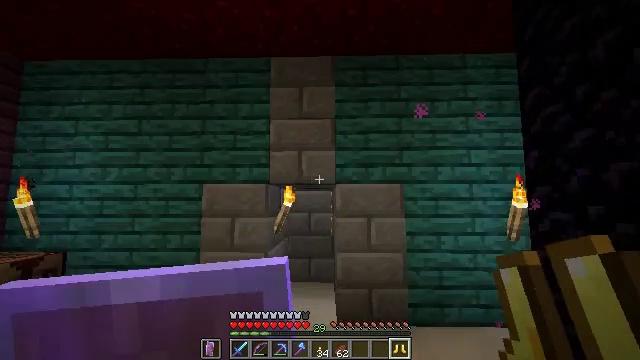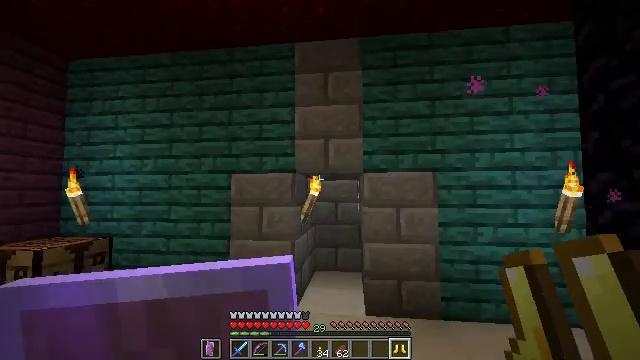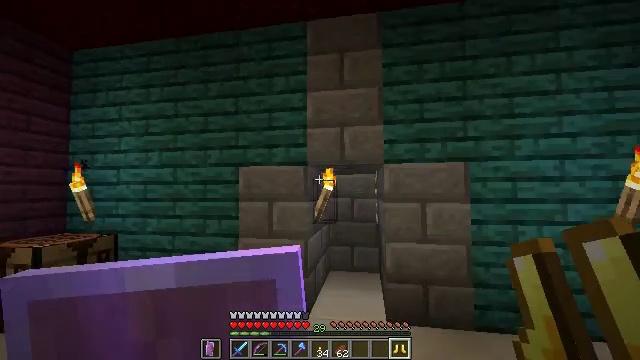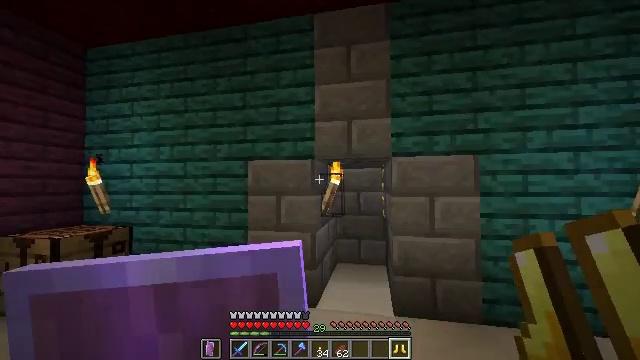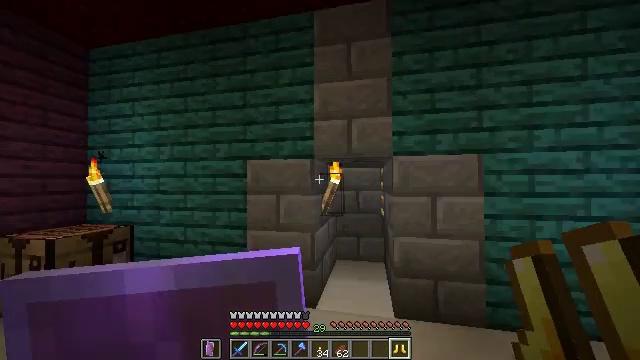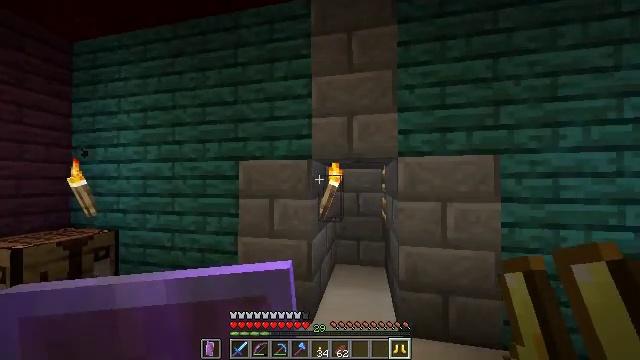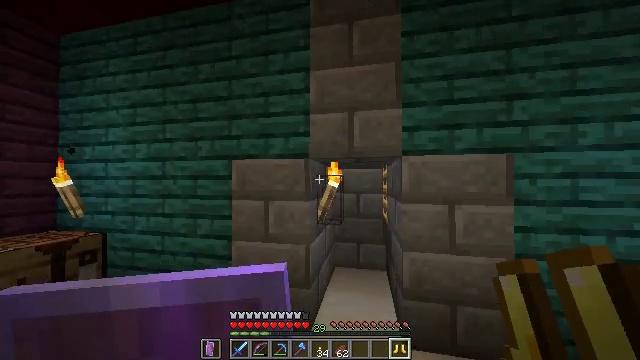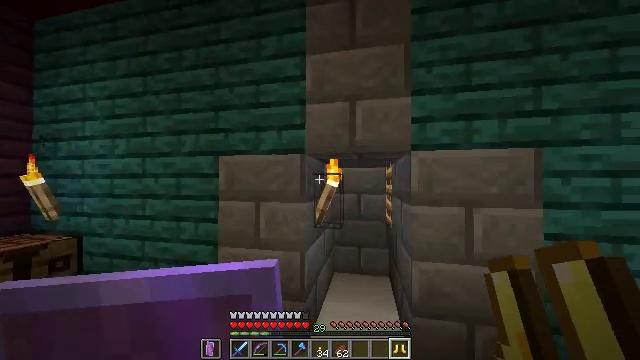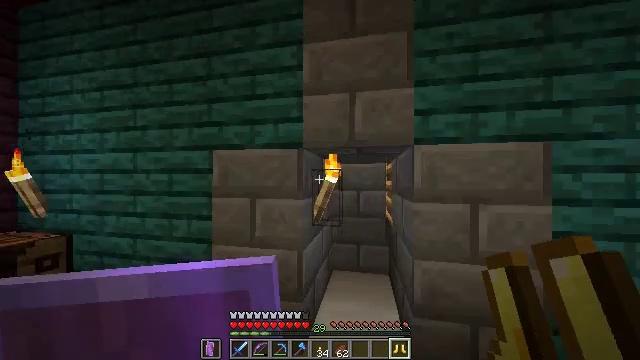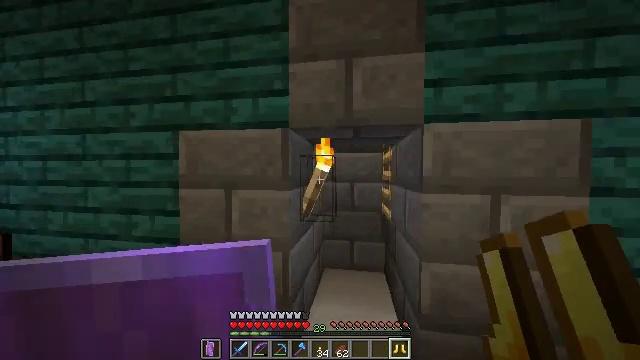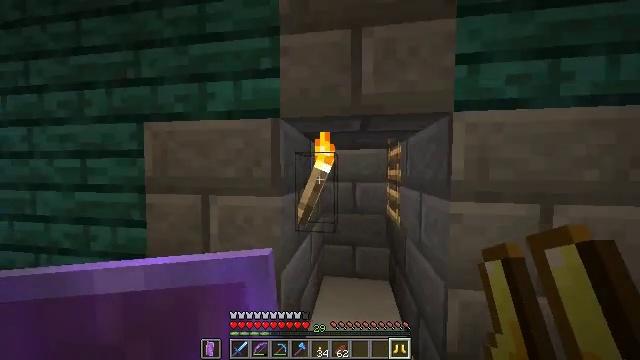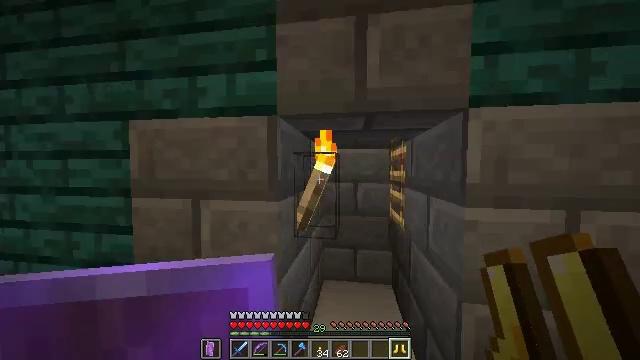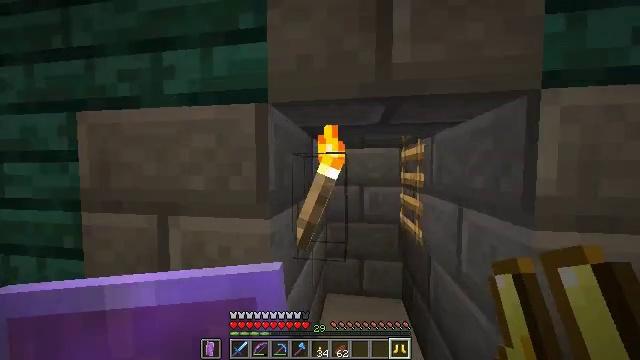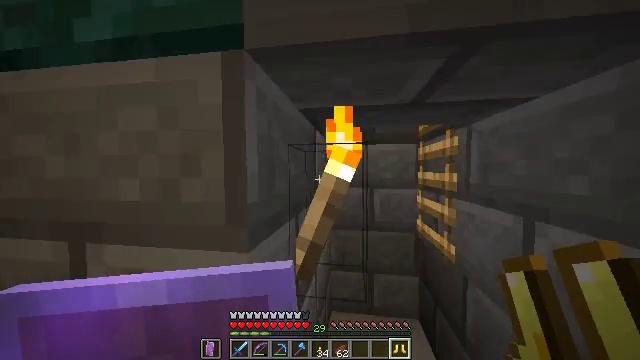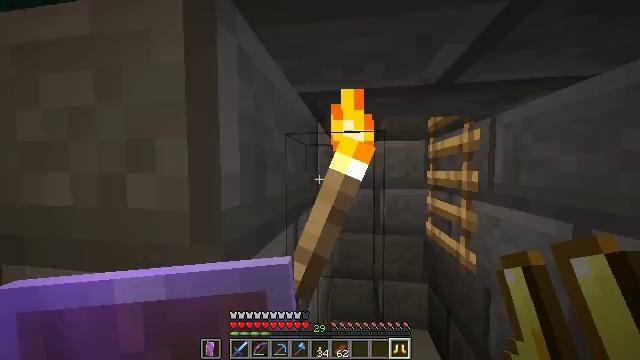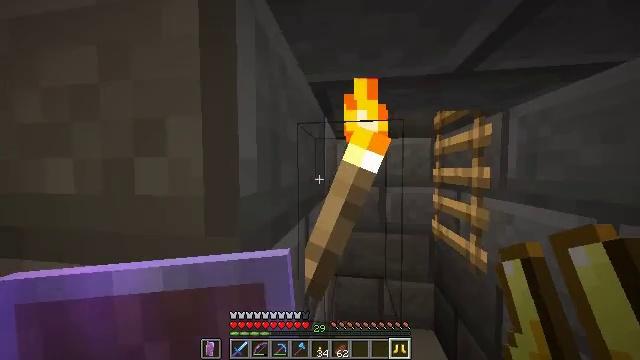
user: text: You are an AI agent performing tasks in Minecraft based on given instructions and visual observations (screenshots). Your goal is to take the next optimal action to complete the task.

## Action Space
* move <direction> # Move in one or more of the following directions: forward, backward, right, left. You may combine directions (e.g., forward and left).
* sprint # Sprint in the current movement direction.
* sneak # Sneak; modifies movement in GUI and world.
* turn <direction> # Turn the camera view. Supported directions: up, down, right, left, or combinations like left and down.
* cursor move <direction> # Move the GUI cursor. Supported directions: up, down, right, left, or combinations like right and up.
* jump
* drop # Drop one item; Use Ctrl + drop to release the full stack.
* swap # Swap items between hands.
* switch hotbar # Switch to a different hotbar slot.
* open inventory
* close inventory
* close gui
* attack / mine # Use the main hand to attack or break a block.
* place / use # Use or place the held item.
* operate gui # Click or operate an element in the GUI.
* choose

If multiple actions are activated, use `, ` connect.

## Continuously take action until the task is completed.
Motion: motion action
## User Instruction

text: Open the crafting grid for blaze powder.
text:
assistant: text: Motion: move forward, turn left and down
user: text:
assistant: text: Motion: move forward, sprint, turn left
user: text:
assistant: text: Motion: move forward, sprint, turn left and down
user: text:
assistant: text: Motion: move forward
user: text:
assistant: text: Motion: move forward
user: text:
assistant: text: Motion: move forward
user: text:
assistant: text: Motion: move forward
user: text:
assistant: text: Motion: move forward
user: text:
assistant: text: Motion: move forward, turn right and down
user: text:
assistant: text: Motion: move forward
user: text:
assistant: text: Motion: move forward
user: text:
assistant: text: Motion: move forward
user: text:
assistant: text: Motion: move forward
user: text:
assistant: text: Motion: move forward
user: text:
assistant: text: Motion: move forward
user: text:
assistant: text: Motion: move forward
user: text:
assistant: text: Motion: move forward, turn right and down
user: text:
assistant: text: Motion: move forward, turn right
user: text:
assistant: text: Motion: move forward, turn right
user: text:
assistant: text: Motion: move forward
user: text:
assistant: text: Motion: move forward
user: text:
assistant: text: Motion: move forward
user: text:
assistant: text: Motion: move forward
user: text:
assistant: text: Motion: move forward
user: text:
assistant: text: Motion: move forward, turn left
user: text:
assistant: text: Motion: move forward
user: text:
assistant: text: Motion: move forward
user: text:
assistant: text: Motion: move forward
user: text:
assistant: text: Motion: move forward and move left
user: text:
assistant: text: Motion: move forward and move left